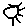
Label: sun